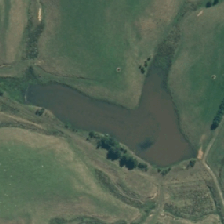
Land cover: lake_pond